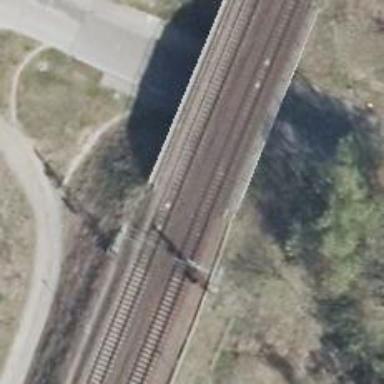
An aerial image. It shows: Bridge with electrified railway tracks featuring contact line.